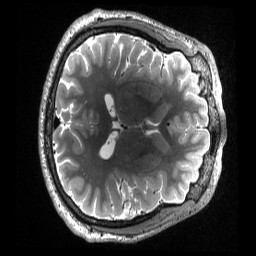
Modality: T2w
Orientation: axial
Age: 34
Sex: male
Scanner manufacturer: siemens
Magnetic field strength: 3 T
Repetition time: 3.2 s
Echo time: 0.563 s